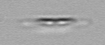
Label: pennate